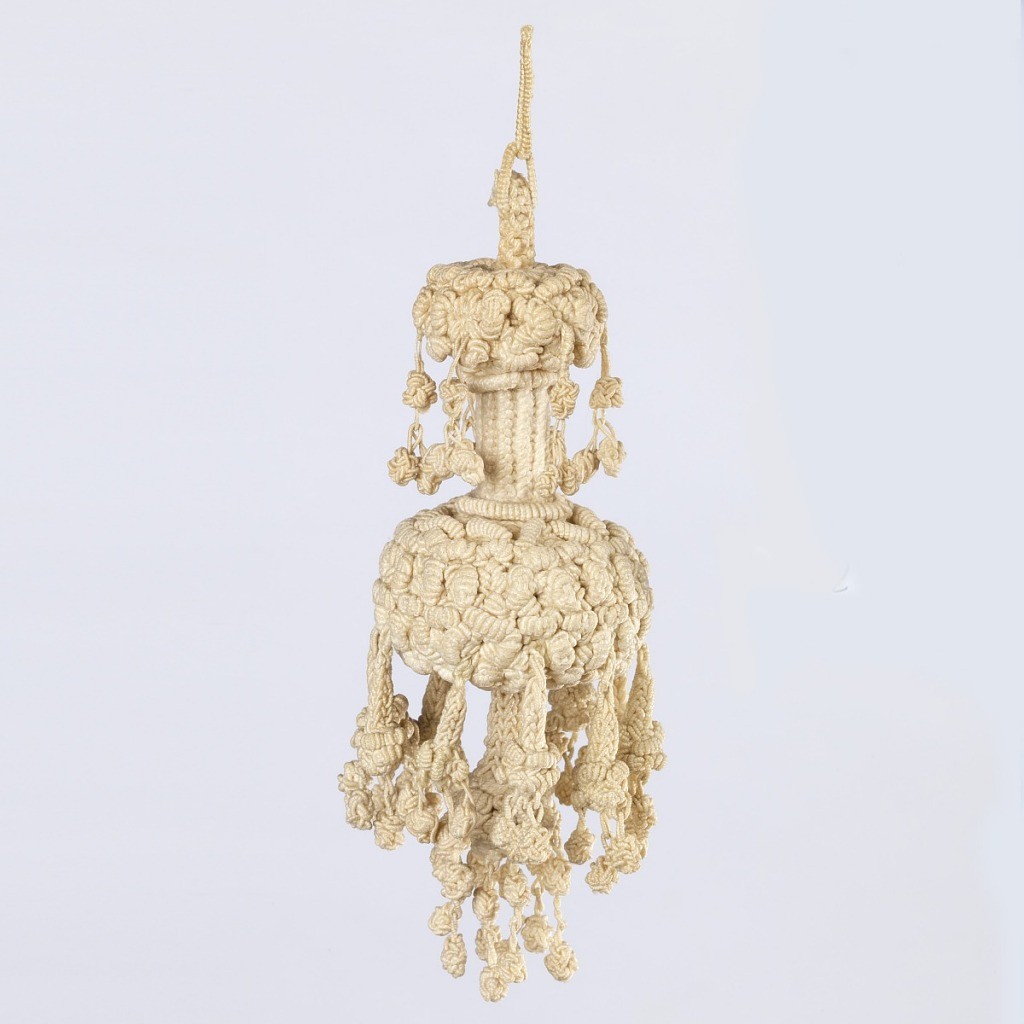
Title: Tassel
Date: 17th century
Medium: linen, metal wire, metal sequins, wooden core Technique: braided and knotted
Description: Knotted white linen tassel with human figures decorated with coiled metal wire and hammered metal sequins.